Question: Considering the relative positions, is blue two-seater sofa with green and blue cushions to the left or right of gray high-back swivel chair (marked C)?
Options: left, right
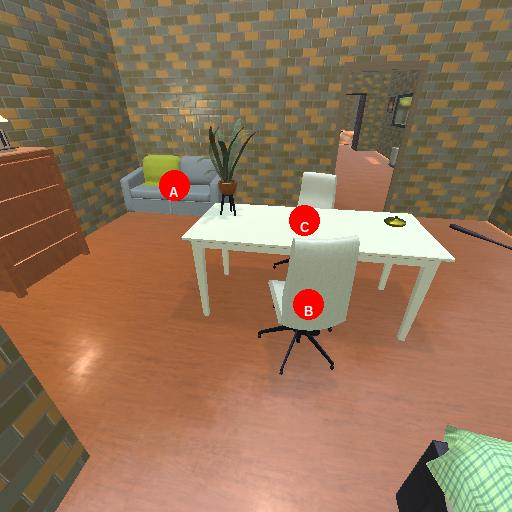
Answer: left